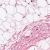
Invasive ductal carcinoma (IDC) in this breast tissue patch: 0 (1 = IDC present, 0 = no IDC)